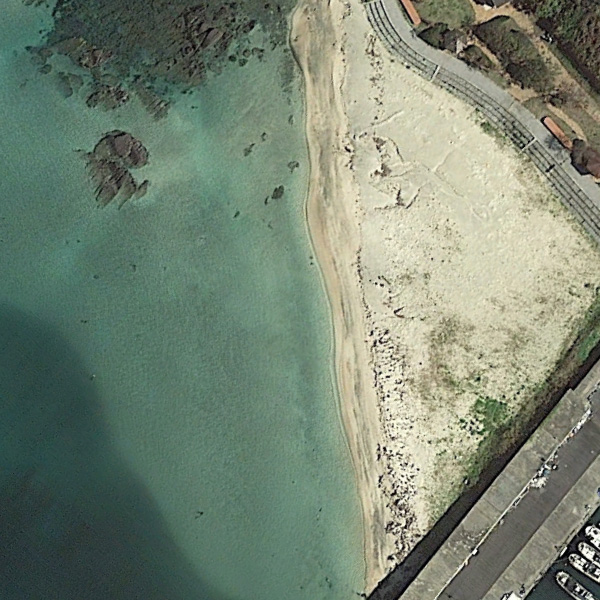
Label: Beach